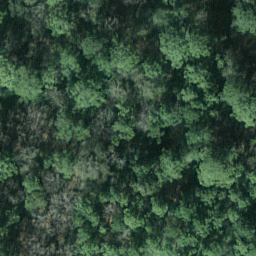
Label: forest